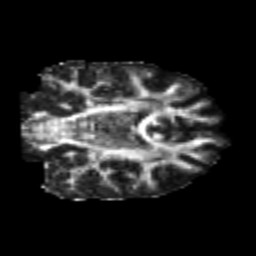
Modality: FA
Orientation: coronal
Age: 24
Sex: female
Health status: healthy
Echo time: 0.074 s